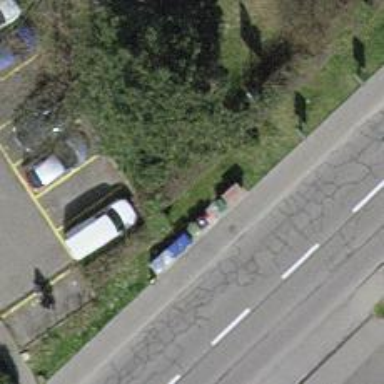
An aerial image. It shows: Recycling container for green waste at the recycling facility.